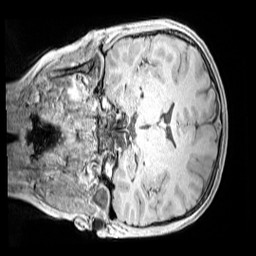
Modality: MP2RAGE
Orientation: coronal
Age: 10
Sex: male
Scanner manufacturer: siemens
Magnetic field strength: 3 T
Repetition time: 4 s
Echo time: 0.00299 s